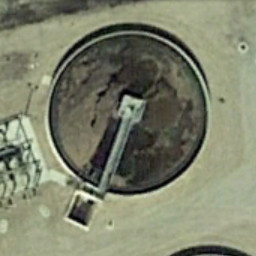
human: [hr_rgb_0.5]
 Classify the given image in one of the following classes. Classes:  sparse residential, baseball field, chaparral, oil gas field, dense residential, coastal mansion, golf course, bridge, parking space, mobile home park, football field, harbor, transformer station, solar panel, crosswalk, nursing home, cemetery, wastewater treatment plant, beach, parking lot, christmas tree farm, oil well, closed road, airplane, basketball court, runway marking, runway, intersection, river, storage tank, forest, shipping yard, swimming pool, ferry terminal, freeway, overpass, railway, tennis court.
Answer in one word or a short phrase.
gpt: wastewater treatment plant